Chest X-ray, AP view. Patient: 76 years old, sex F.
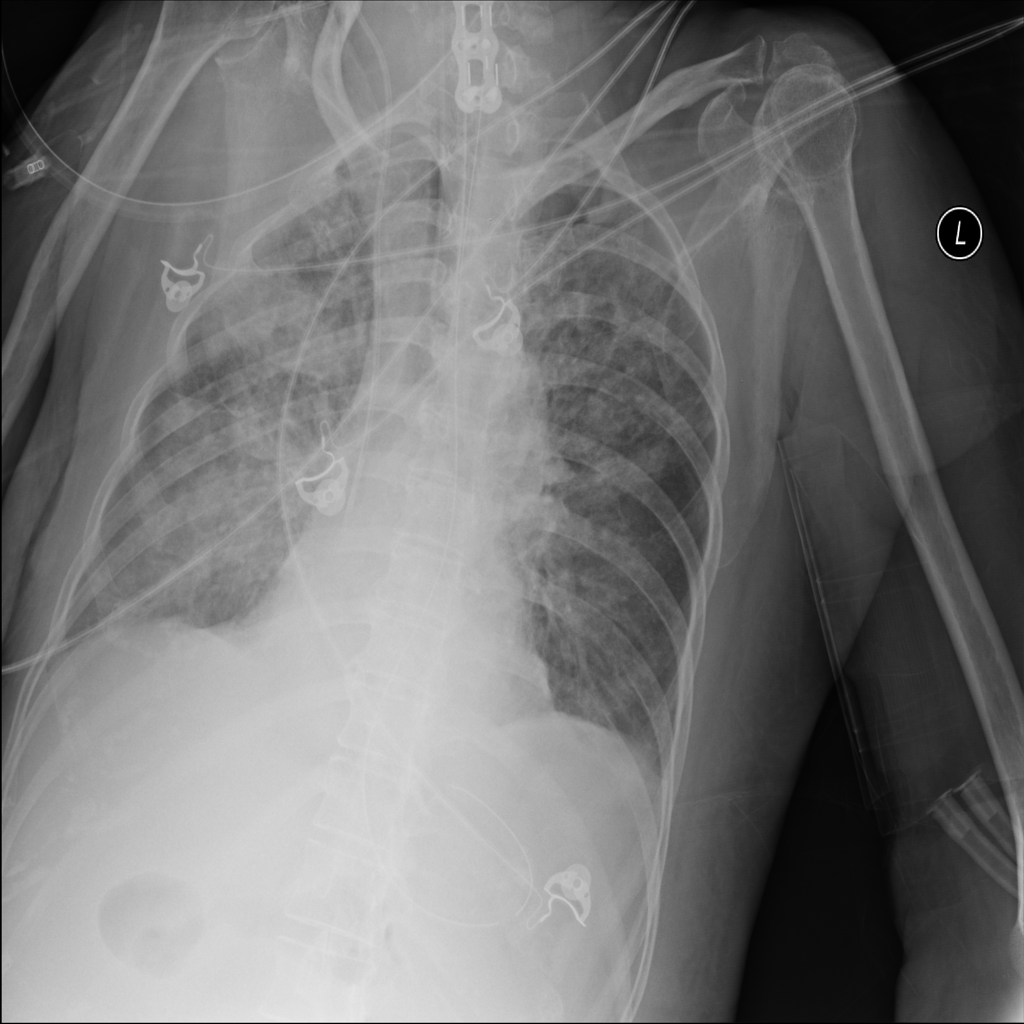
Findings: Edema